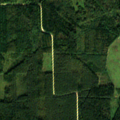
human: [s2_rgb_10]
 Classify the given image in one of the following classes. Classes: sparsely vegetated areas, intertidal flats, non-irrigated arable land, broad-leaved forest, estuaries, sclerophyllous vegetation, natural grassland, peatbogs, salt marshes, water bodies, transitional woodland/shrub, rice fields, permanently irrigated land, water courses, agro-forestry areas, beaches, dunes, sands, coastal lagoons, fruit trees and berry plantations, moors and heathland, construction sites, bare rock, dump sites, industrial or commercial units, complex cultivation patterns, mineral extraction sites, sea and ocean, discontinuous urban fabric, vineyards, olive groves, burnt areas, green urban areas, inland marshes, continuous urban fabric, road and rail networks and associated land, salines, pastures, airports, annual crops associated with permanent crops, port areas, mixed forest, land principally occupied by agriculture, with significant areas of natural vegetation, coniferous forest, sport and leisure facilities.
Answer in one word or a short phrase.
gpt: non-irrigated arable land, coniferous forest, mixed forest, transitional woodland/shrub